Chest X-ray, AP view. Patient: 61 years old, sex F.
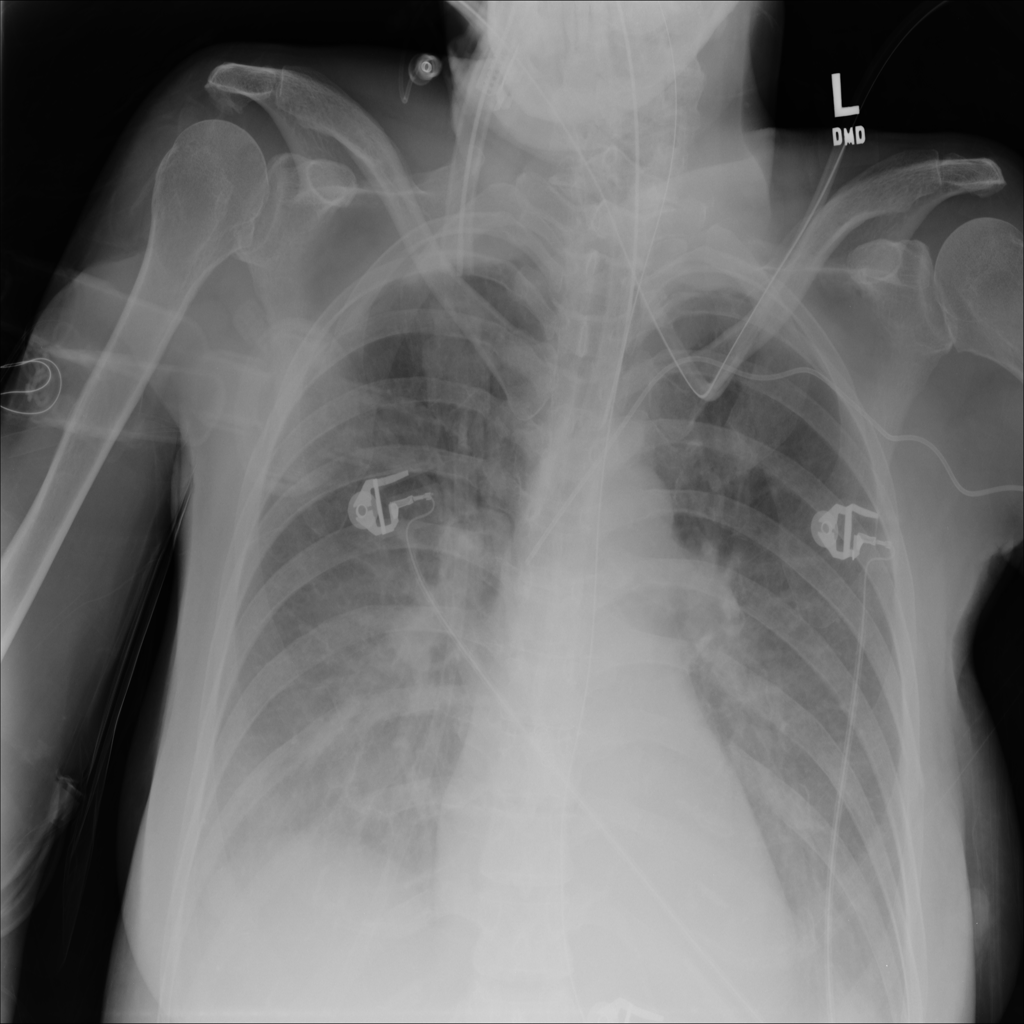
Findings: No Finding